Question: I'm working on an app which uses Facebook integration, and the 'log in' system works fine now. However, I can't seem to return to my initial view controller when the user clicks 'log out'.
Here's an overview of my 'storyboard':

I would like to return to the start when the user clicks the 'blue button' (on the top). What would I do to achieve that? As you can see I have multiple 'Navigation Controllers', and I only use 'Push-segues'to get there. However, I do use the 'SWRevealViewController', which you can see in the middle.
I've tried '[self.navigationController popToRootViewControllerAnimated:YES];' which doesn't do anything.
Any advice? Anyone familiar with the 'SWRevealViewController' and what it might have done to my 'Navigation' stack? Any help will be appreciated!
Thanks.
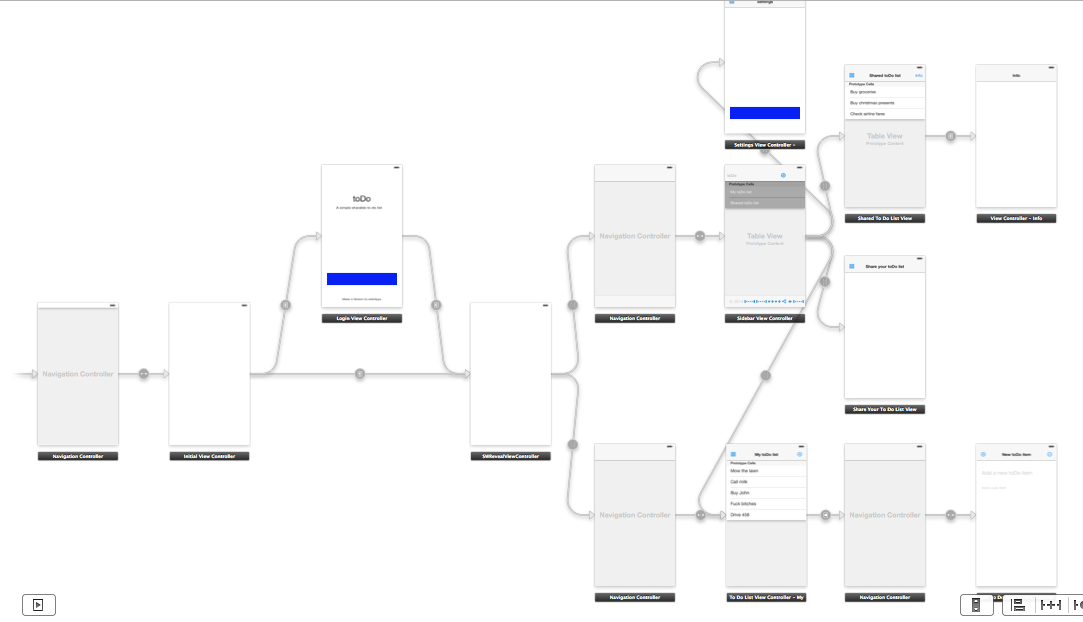
Answer: Try this,
'''
UIStoryboard* storyboard = [UIStoryboard storyboardWithName:@"NameOfYourStoryBoard"
bundle:nil];
LoginViewController *add =
[storyboard instantiateViewControllerWithIdentifier:@"viewControllerIdentifier"];
[self presentViewController:add
animated:YES
completion:nil];
'''